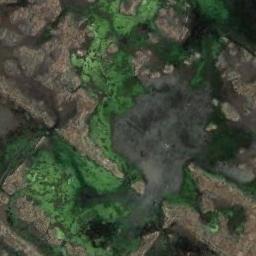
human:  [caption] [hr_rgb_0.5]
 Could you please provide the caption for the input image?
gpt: The wetland consists of dry and green plants and water .

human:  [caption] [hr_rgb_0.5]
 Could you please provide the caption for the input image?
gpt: The river surface in a wetland is covered with large green and brown mixed dense vegetation .

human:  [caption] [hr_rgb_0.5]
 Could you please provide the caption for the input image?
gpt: About a third of this wetland is green .

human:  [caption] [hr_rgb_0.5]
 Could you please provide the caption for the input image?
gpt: Many waters of different sizes and shapes are surrounded by wetlands .

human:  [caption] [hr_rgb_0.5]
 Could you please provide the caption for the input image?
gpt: There are some bare land and water areas on the wetland .